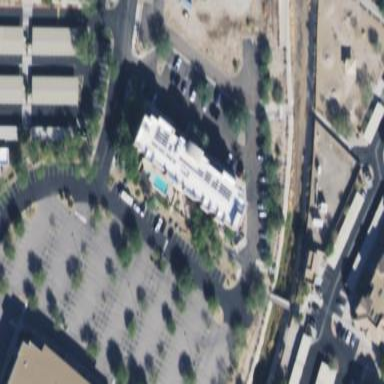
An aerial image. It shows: Hotel building.